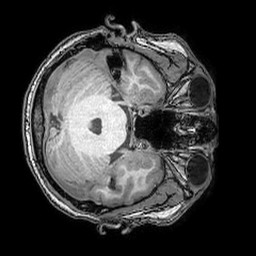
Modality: T1w
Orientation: axial
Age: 40
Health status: ill
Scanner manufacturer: philips
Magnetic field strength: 3 T
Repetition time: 0.007 s
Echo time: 0.003501 s